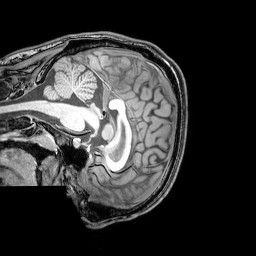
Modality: T1w
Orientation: sagittal
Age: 21
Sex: male
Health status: healthy
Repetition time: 0.081 s
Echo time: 0.037 s